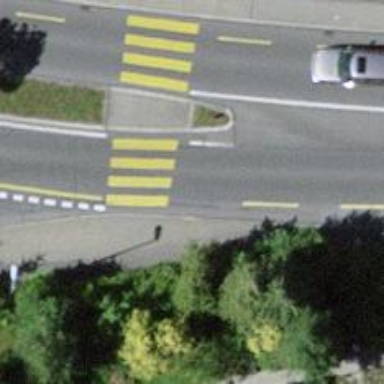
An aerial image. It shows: Traffic island located on footway.